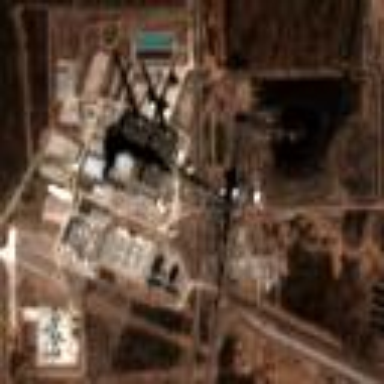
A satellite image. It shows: Industrial area with power plant.